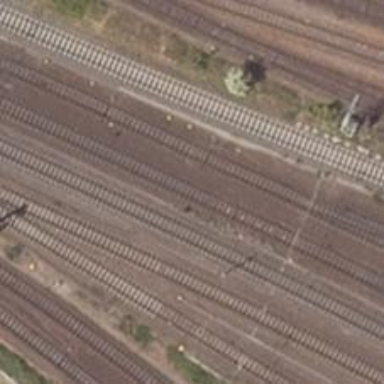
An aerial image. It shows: Railway signal.